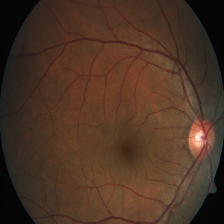
Diabetic retinopathy grade: Severe